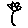
Label: flower